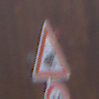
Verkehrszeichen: AmphibienwanderungLinks
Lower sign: Geschwindigkeit40
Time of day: MorningAfternoon
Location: Outdoor (Urban)
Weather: PartlyCloudy
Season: NotSpecified
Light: Natural